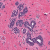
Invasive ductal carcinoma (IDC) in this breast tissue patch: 0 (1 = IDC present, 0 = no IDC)